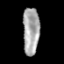
Tissue: prostate
Cell type: Epithelial cells
Senescence score: 0.3305
Nuclear area (px): 773
Mean DAPI intensity: 166.393